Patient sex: M
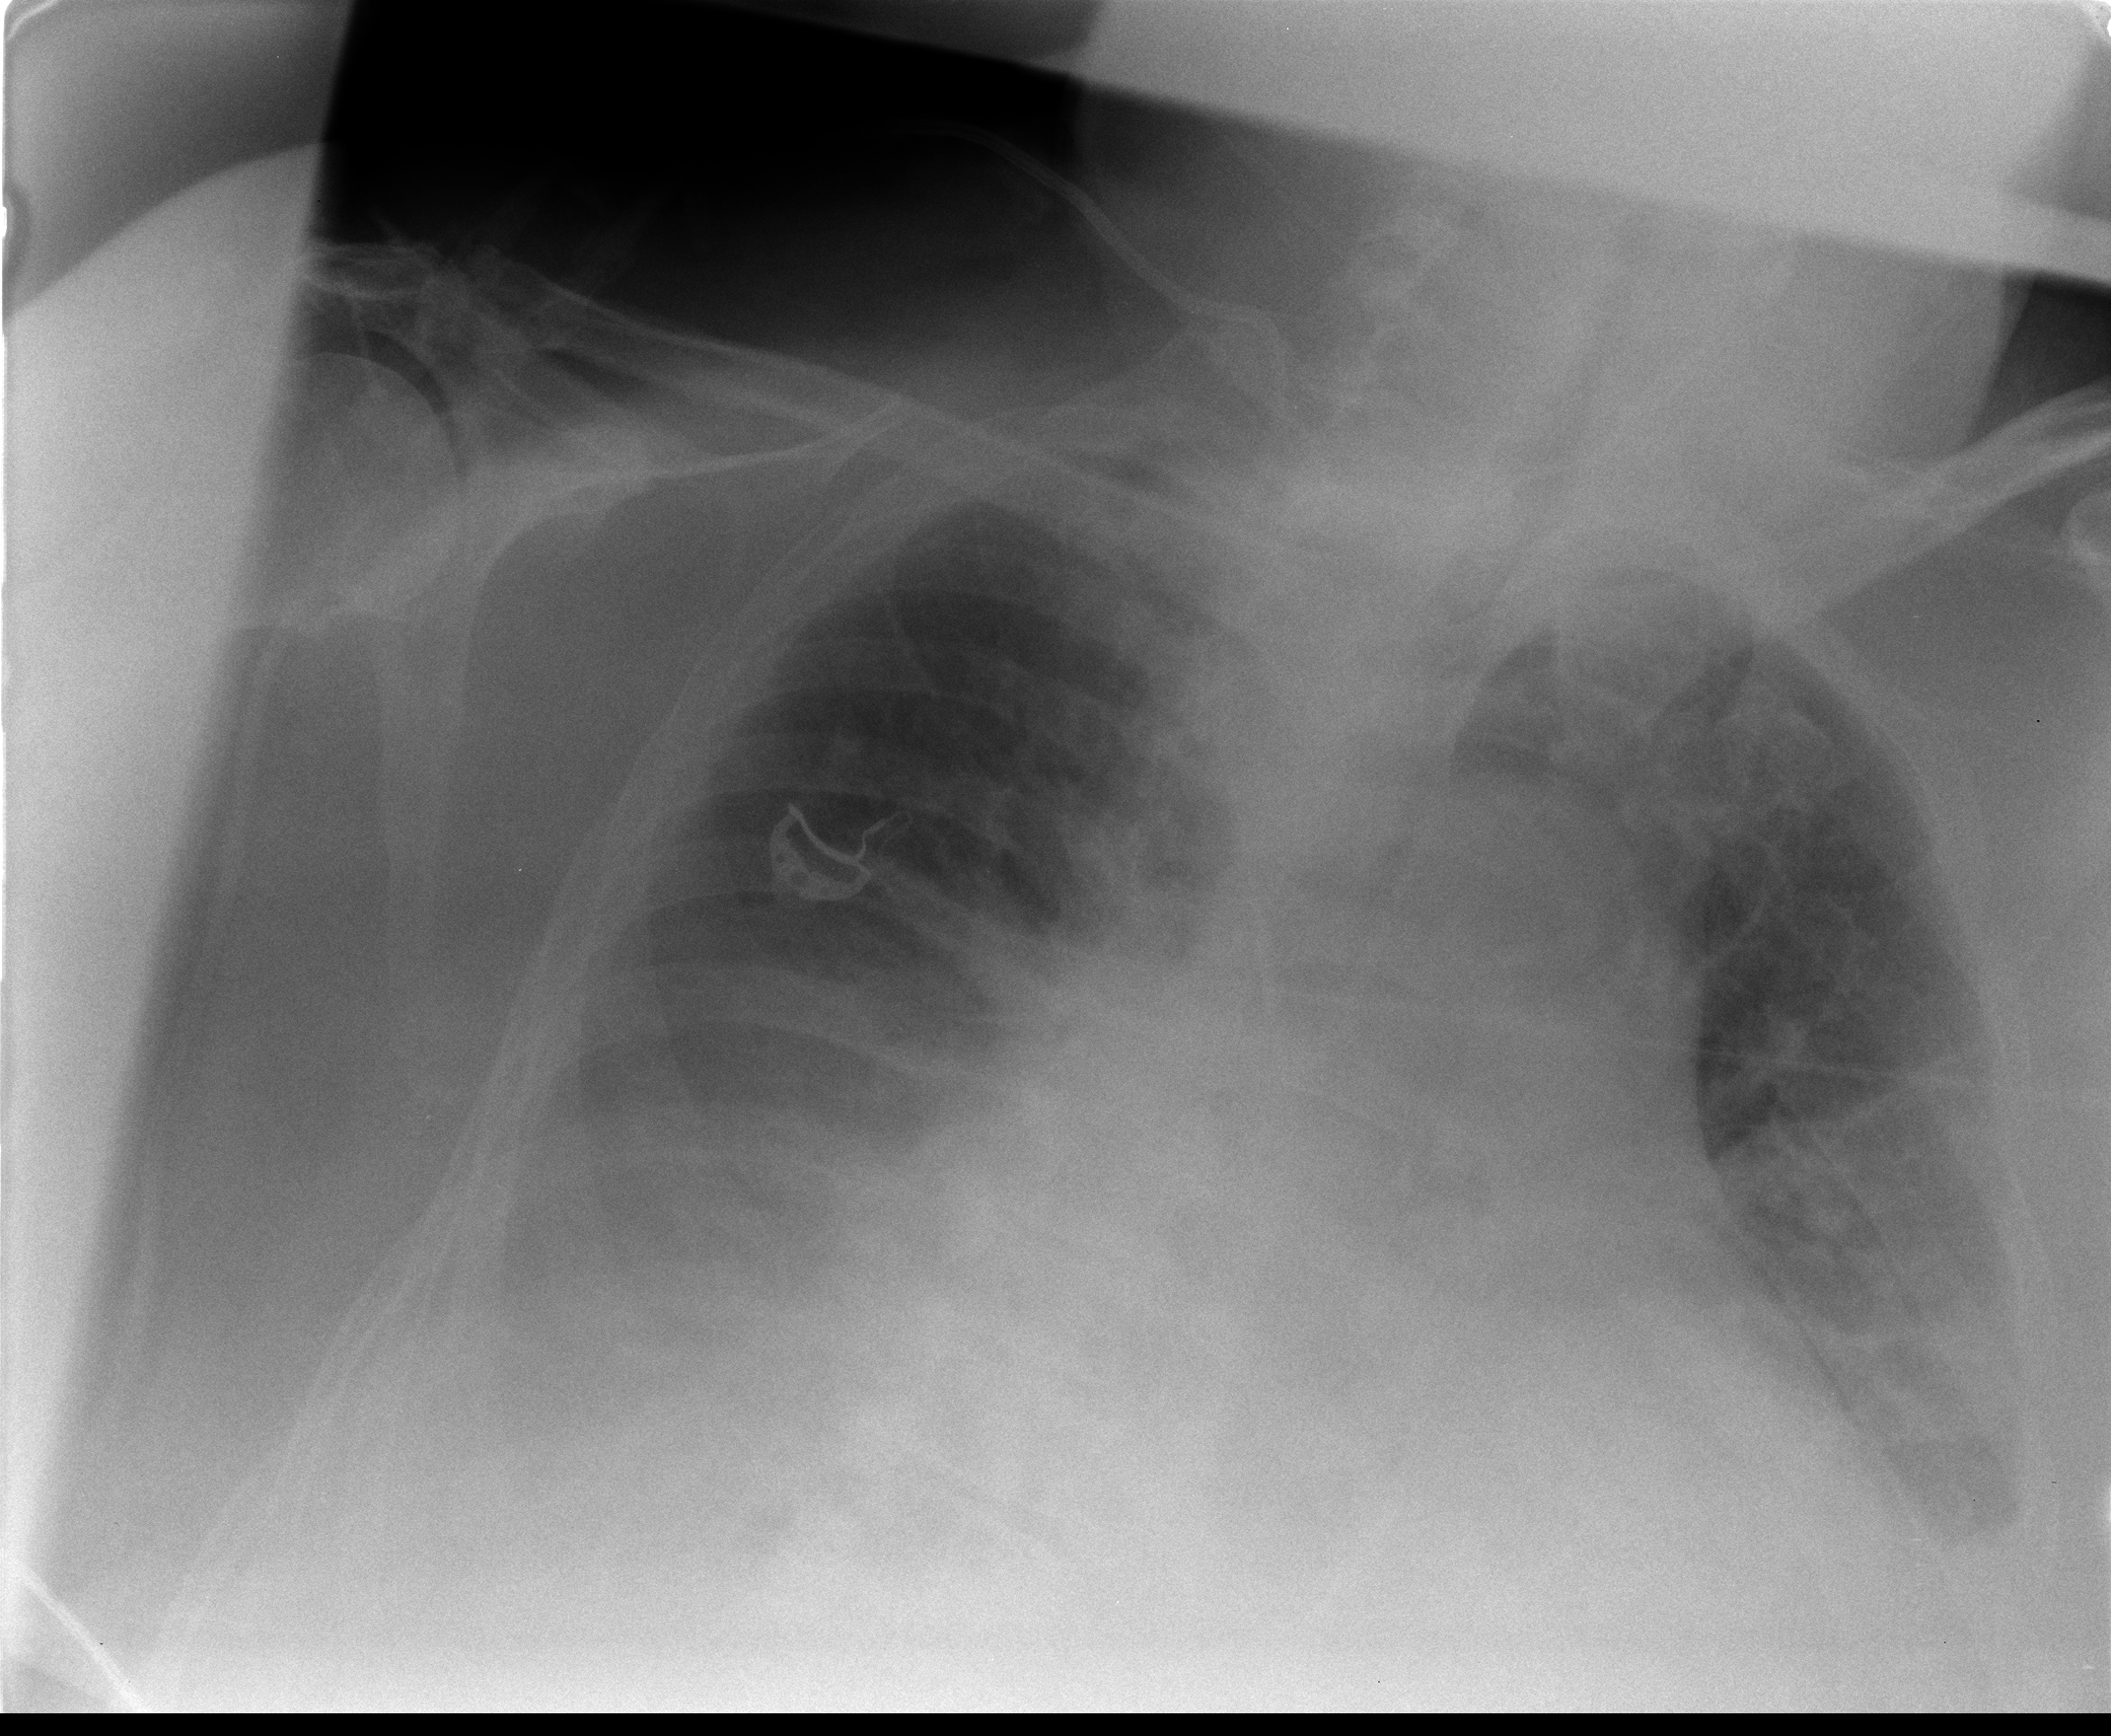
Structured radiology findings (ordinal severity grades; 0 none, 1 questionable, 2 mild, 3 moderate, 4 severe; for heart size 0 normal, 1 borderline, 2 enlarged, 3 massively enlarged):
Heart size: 2
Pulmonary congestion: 3
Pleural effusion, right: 3
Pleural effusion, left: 3
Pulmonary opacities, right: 3
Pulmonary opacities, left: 3
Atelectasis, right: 3
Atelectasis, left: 3